Question: As soon as I push my own vertices to a geometry, the geometry is a solid color, instead of having colored shadows.
---
Applying this code to a 'THREE.PlaneGeometry' called 'mesh' gives the following shading:
'''
var light = new THREE.DirectionalLight(0xffffff, 1);
light.castShadow = true;
light.shadowDarkness = 0.5;
// ..
THREE.MeshLambertMaterial({ color: 0x66e6b0, shading: THREE.FlatShading });
// ...
mesh.receiveShadow = true;
mesh.castShadow = true;
'''

However, when I apply the same code to a 'THREE.Geometry()' with , the geometry is solid black. How can I give the custom geometry the same shading as the plane geometry?
- 'THREE.MeshBasicMaterial'- 'vertexColors: THREE.FaceColors'- 'THREE.AmbientLight'
Here is a <URL>.
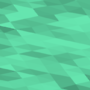
Answer: This problem of a geometry appearing all black will occur when .
if the geometry is displayed, animates, and no errors are thrown, if an initial coordinate of a 'THREE.Vector3' is undefined, 'THREE.MeshLambertMaterial' shading will not work.
This problem is demonstrated in the <URL>, where the use of 'undefined_variable' prevents colored shading, and just yields a solid color.
To handle this, initialize all vertices to arbitrary values i.e. 'new THREE.Vector3(0, 0, 0)' and use the values of variables in 'animate()'.